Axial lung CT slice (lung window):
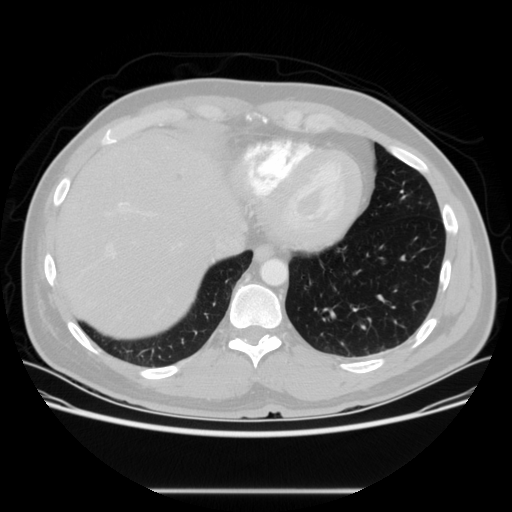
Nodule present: no